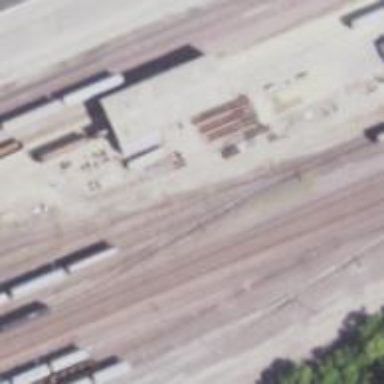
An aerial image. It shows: Railway siding for service.